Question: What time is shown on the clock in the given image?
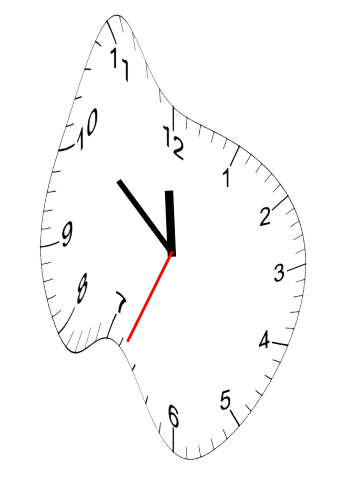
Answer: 11:51:34